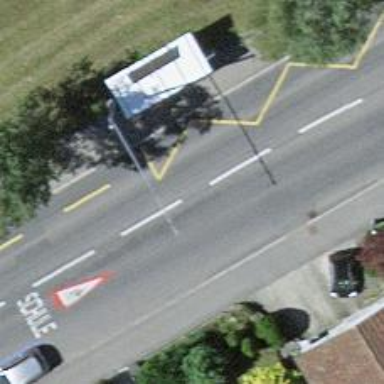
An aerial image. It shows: Trolleybus stop position for public transport.